Question: I am trying to write a plugin for SonarQube that uses the blame information provided by the SCM-Activity plugin. The problem is that, in Sonar's database, .
For example, I ran the following query against Sonar's database in MySQL Workbench:
'''
SELECT p.kee, m.name, pm.text_value
FROM sonar.project_measures pm
JOIN sonar.snapshots s on pm.snapshot_id = s.id
JOIN sonar.metrics m on m.id = pm.metric_id
JOIN sonar.projects p on s.project_id = p.id
WHERE s.root_project_id = 1 and m.domain = 'SCM';
'''
Here's a sample of the result:

As you can see, there are four metrics that pertain to the SCM-Activity Plugin for SonarQube:
- - - -
So, here are my questions:
1. Why is it that scm.hash is the only metric that has any value in the column text_value, and the other metrics don't? (I tried the other columns in the project_measures table, and none of them seem to have any values either.)
2. How do I get useful, decrypted information from the scm.hash metric? Is there a ruby method somewhere that I can use in the front end to get it? (I figure there must be, or how else is SonarQube displaying the blame info when I drill down on lines?)
3. If there are Ruby methods that allow retrieval and decryption of blame info, they must be located in SonarQube's source code itself, as the SCM-Activity Plugin source code seems to be devoid of any Ruby. If I am right, then where in SonarQube's source code are these Ruby methods located? I've been unable to find them.
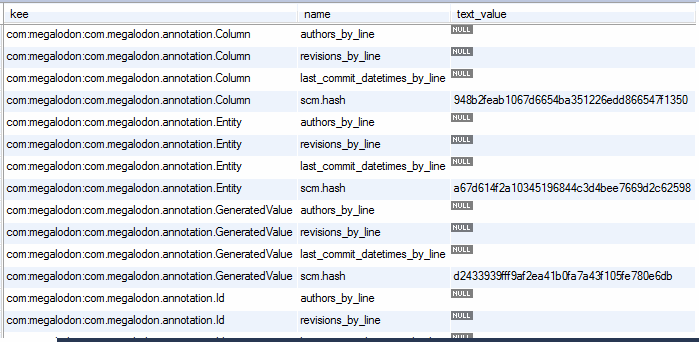
Answer: You see NULL values in "text_value" because those metrics need so store more than just a simple line of text. So you have to join the table "MEASURE_DATA" to get the value of those measures.